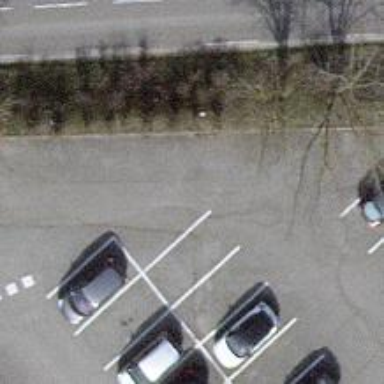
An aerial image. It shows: Road serving as parking aisle.